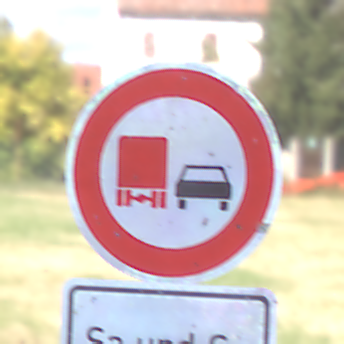
Verkehrszeichen: UeberholverbotKraftfahrzeuge
Zusatzzeichen unten: ZeitangabenMitBeschraenkungAufWochentage8
Umgebung: Outdoor, Suburban
Tageszeit: MorningAfternoon
Wetter: PartlyCloudy
Licht: Natural
Jahreszeit: NotSpecified
Kontrast: HighContrast